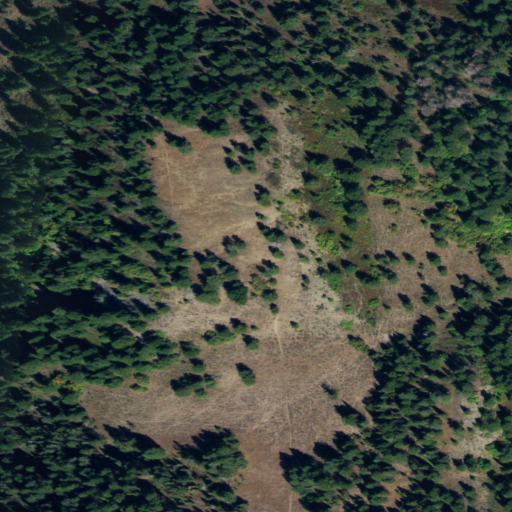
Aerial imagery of mountain in Idaho named Bitters Peak containing evergreen forest, shrub, and deciduous forest